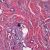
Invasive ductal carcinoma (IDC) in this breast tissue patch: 0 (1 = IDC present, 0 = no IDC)